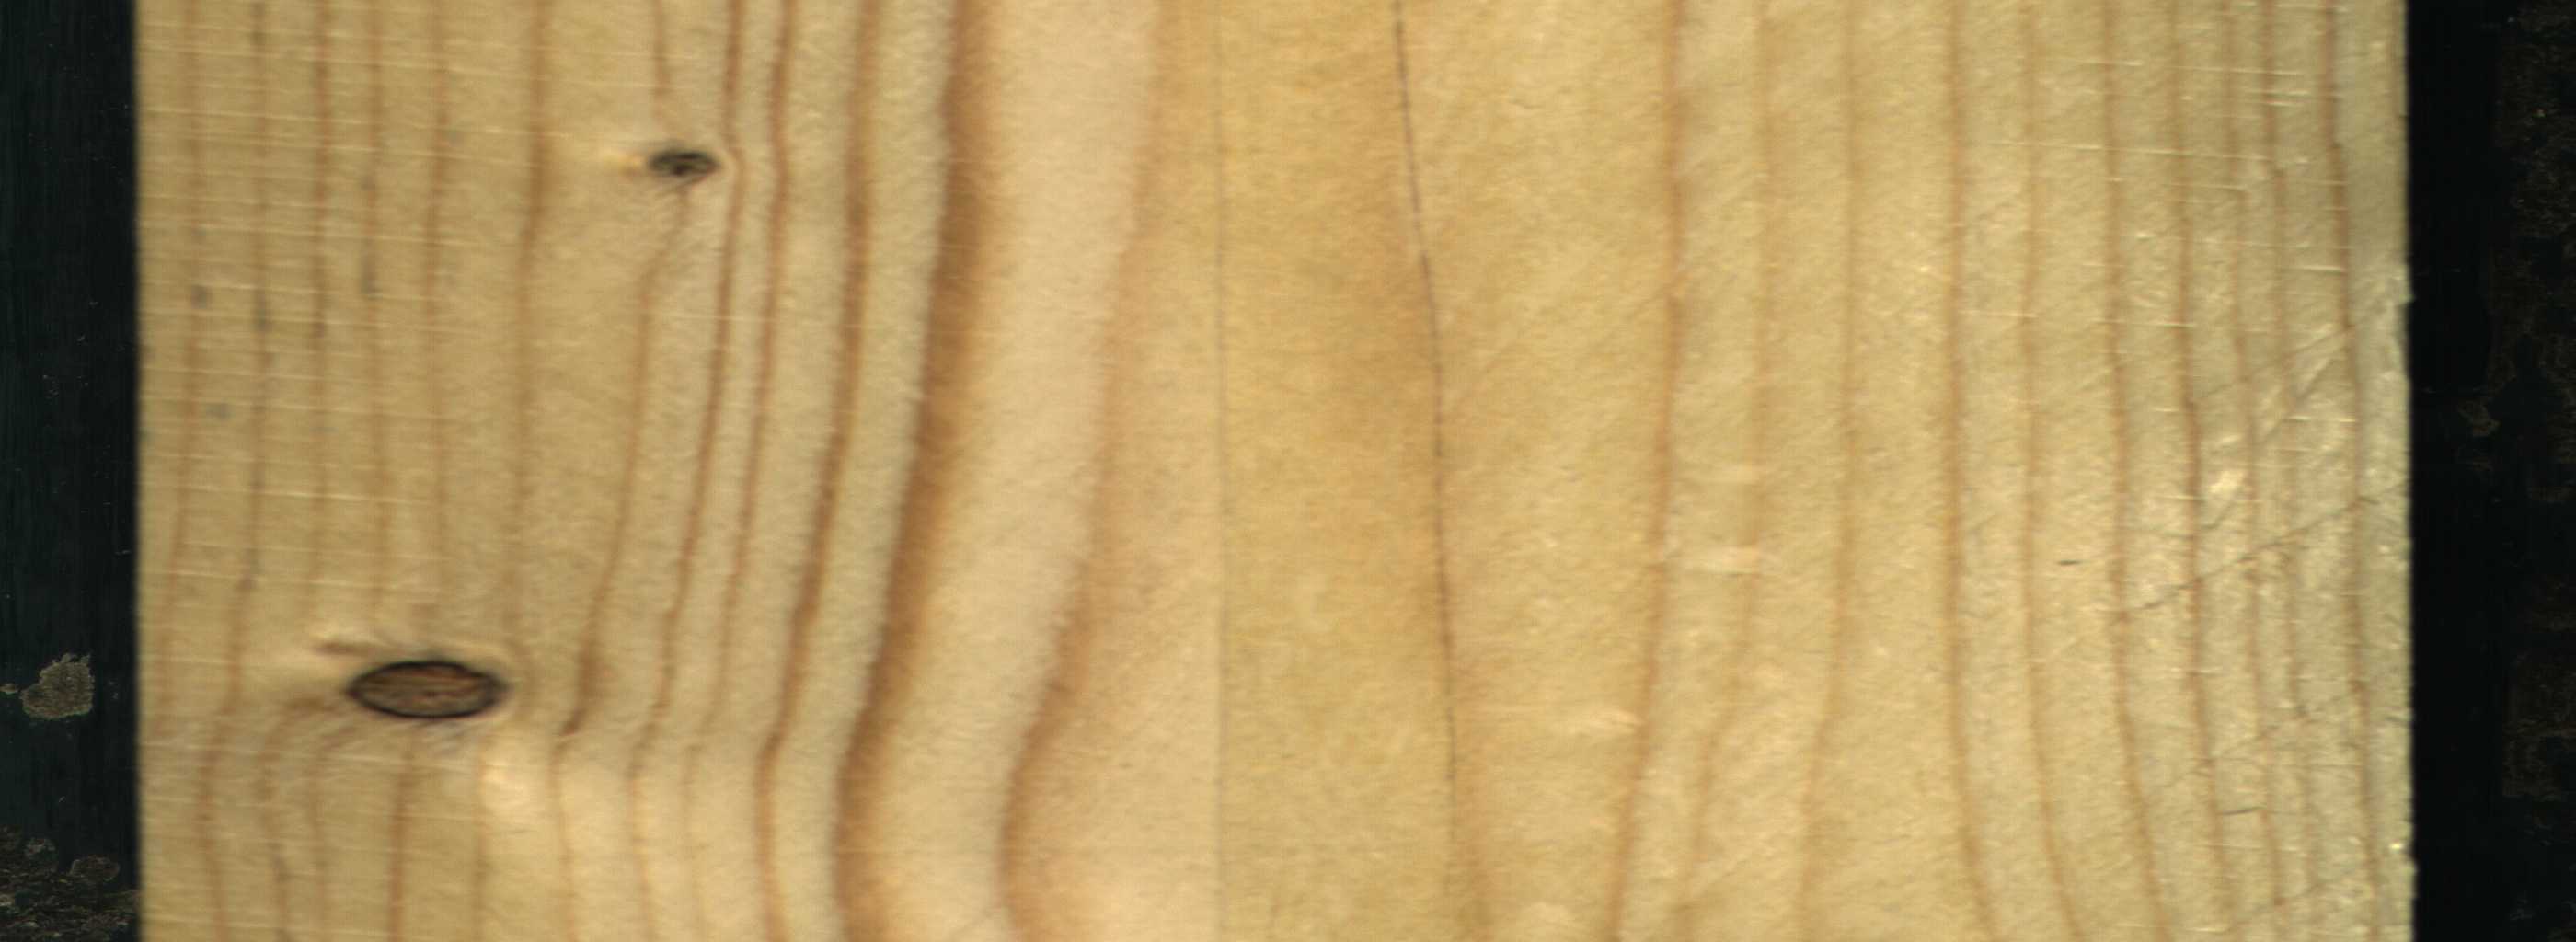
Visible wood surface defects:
Crack
Dead_Knot
Live_Knot